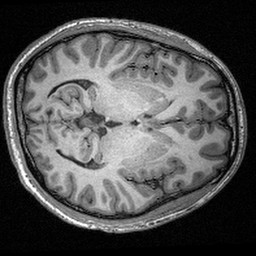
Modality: T1w
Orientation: axial
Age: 23
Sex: male
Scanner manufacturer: siemens
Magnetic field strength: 3 T
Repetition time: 2.53 s
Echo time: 0.00309 s